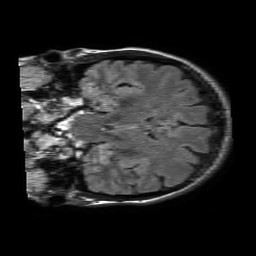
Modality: FLAIR
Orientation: coronal
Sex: female
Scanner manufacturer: philips
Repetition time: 11 s
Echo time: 0.125 s